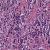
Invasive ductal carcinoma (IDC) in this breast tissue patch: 1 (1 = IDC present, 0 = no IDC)